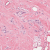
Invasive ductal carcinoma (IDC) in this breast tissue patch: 0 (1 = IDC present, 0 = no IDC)